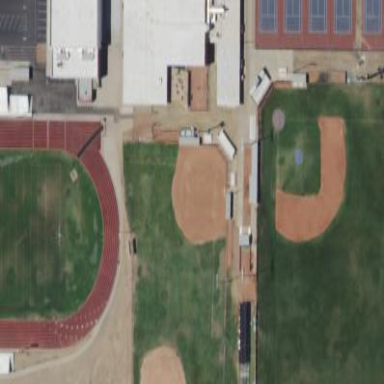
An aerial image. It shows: Baseball pitch for leisure and sports activities.